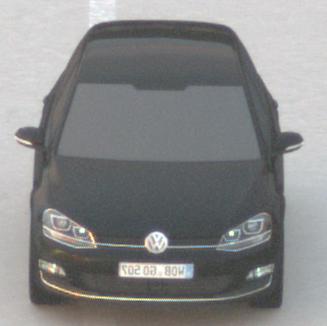
Make: VW
Model: Golf 1.2 TSI BMT
Detailed model: Golf (VII)
Model produced from: 2012/11
Model produced until: 2014/05
Doors: 3
Color: black
Road condition: dry road
Daytime: sunrise or sunset
Contrast: medium contrast